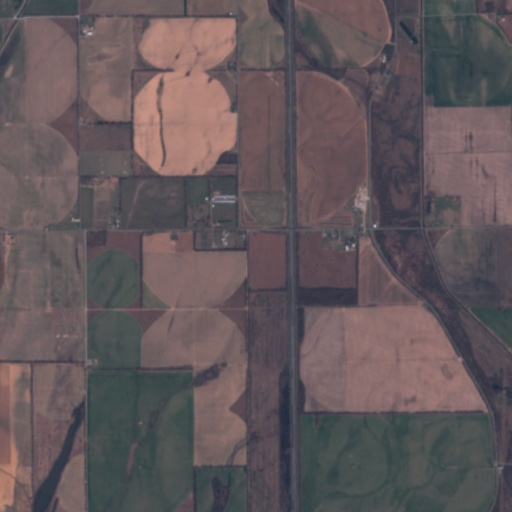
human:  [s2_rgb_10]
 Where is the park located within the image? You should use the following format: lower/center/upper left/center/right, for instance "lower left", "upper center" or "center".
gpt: The park is located in the center left of the image.
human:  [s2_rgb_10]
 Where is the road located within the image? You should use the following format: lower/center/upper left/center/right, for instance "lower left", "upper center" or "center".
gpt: There is no road in the image.